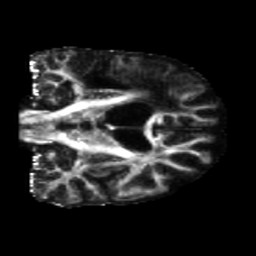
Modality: FA
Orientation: coronal
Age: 71
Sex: male
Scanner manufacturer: siemens
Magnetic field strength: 3 T
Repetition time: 5.47 s
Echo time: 0.0854 s